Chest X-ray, AP view. Patient: 22 years old, sex M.
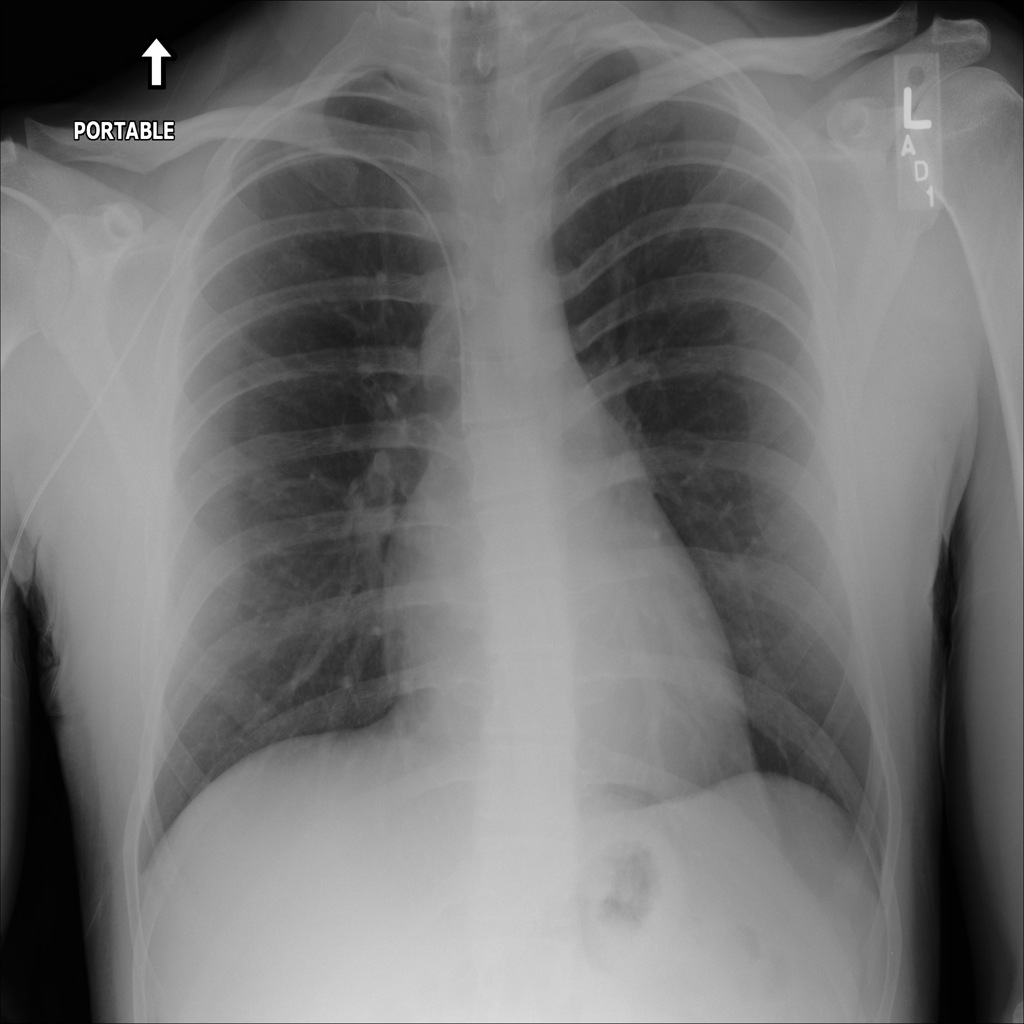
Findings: No Finding